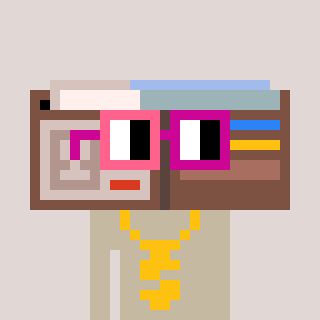
a pixel art character with square pink and red glasses, a wallet-shaped head and a bege-colored body on a warm background